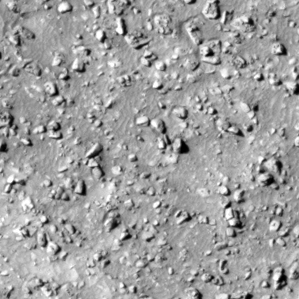
Label: non_frost